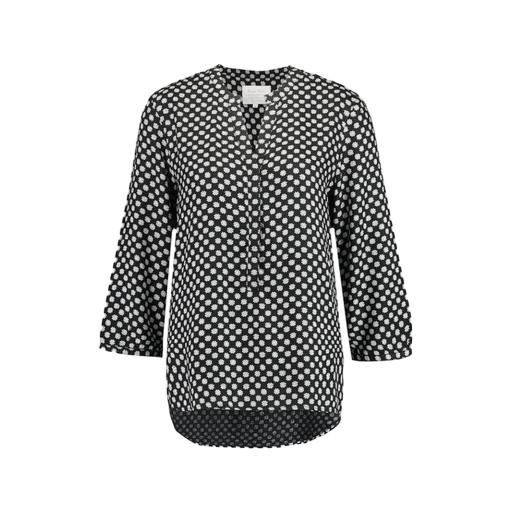
black petite printed high-low top only macy, black printed shirt, black white isola shirt, white background